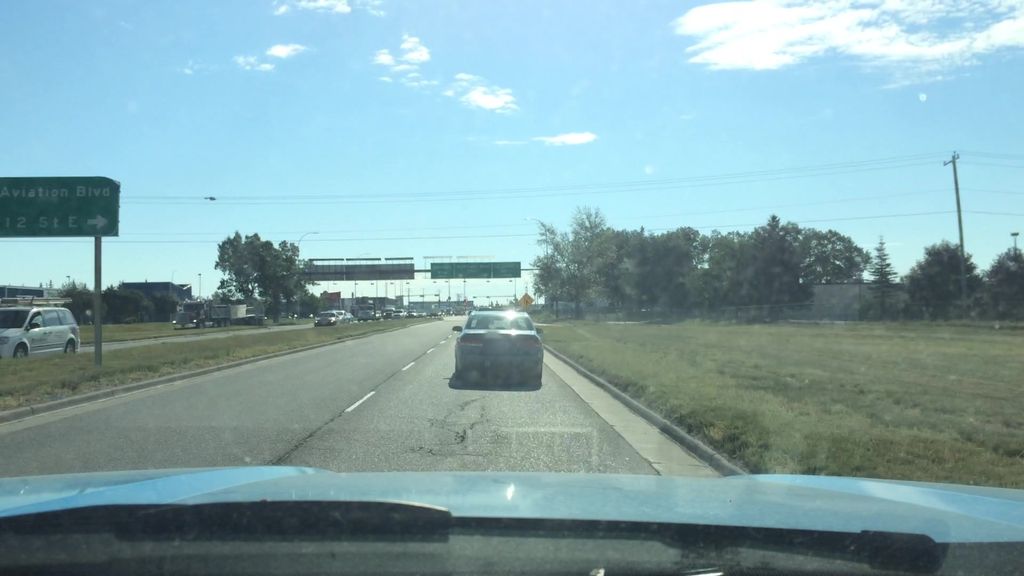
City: calgary